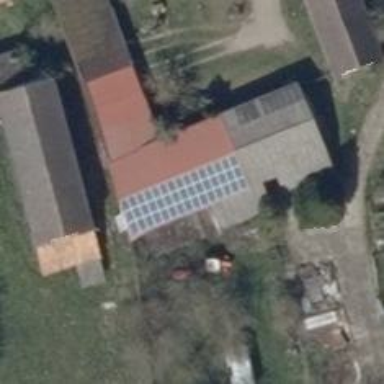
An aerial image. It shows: Solar-powered generator using photovoltaic technology. This small installation generates electricity through solar photovoltaic panels.